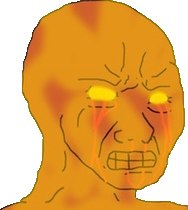
Label: 5_Crying_Wojak